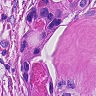
Metastatic tissue present: yes